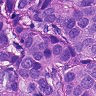
Metastatic tissue present: yes